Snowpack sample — Loveland Pass, Silver Plume, Colorado, USA (1/12/25, 11:40 AM MST)
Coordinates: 39.66, -105.88
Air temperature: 7 °F
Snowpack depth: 140 cm
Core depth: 10 cm
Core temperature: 41 °F
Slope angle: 11°, slope face: 30°
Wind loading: high
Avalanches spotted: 2
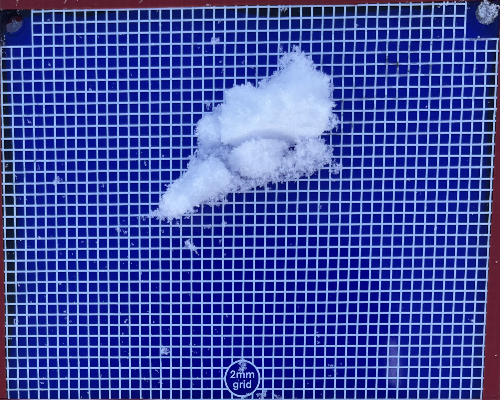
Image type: profile
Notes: Pilot using slightly modified coring method that took too large segment for snow profile picturing, advised not to use in higher level models. Two avalanche on south face nearby, partially cloudy with light snow in the last 24 hours. Lots of wind loading on eastern features.